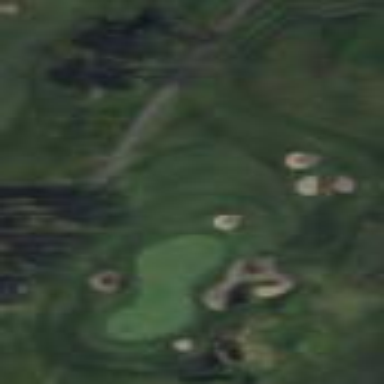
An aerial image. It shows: Area of rough grass used for golf.